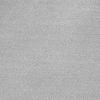
Atmospheric dust classification: dusty